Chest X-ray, PA view. Patient: 50 years old, sex F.
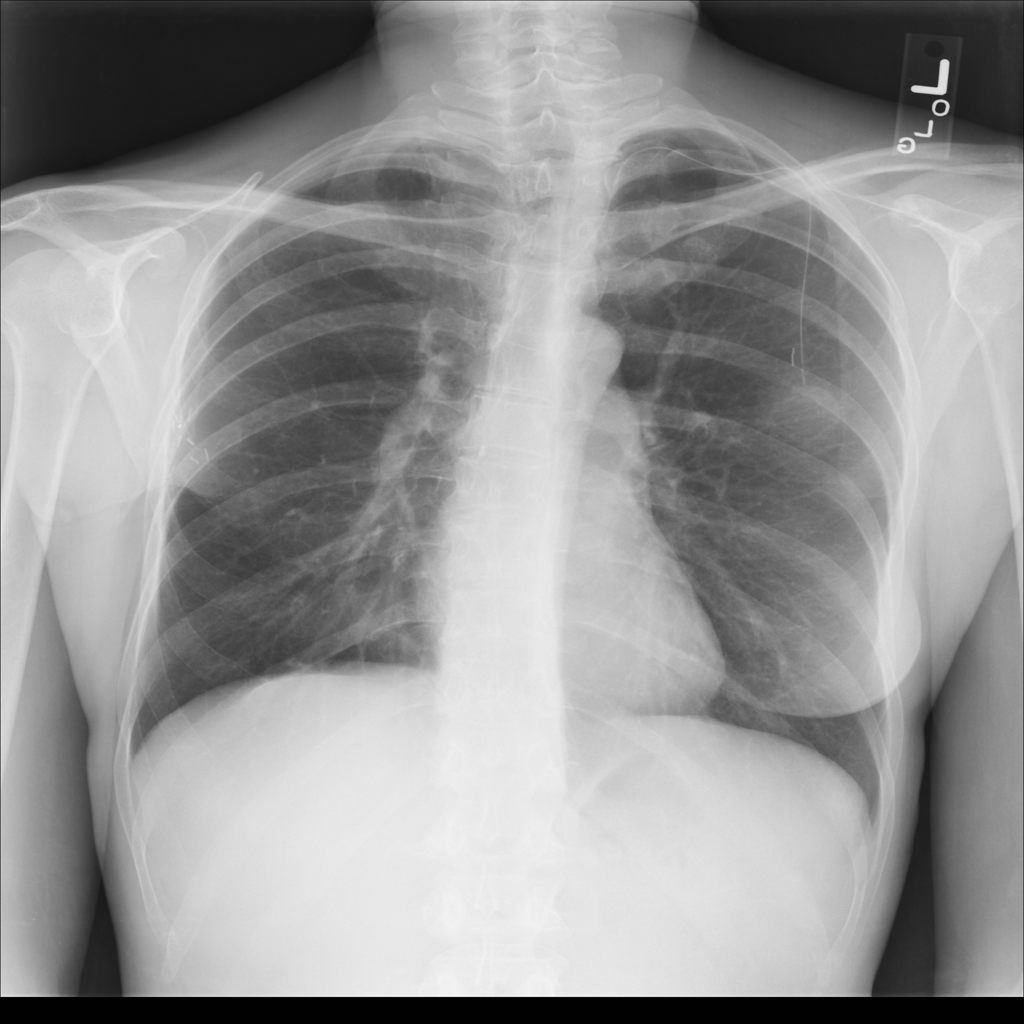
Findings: No Finding